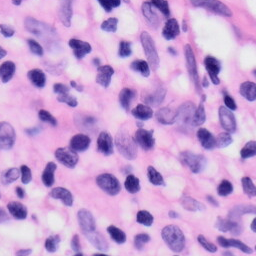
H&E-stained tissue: Skin